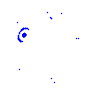
Particle: kaon